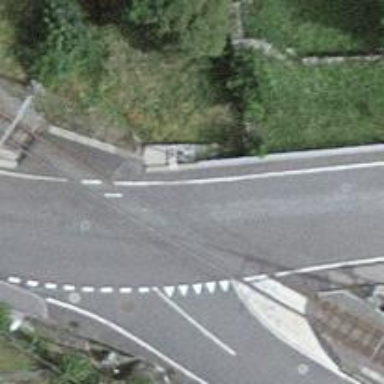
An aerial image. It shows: Secondary road with asphalt surface.